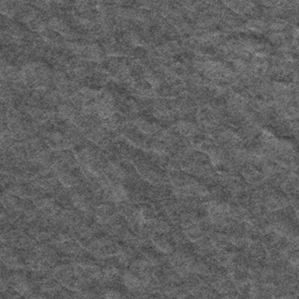
Label: frost